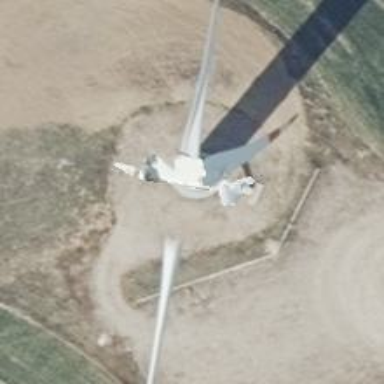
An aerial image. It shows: Wind turbine generator made by Vestas. The generator utilizes wind as its power source and belongs to the horizontal axis type.